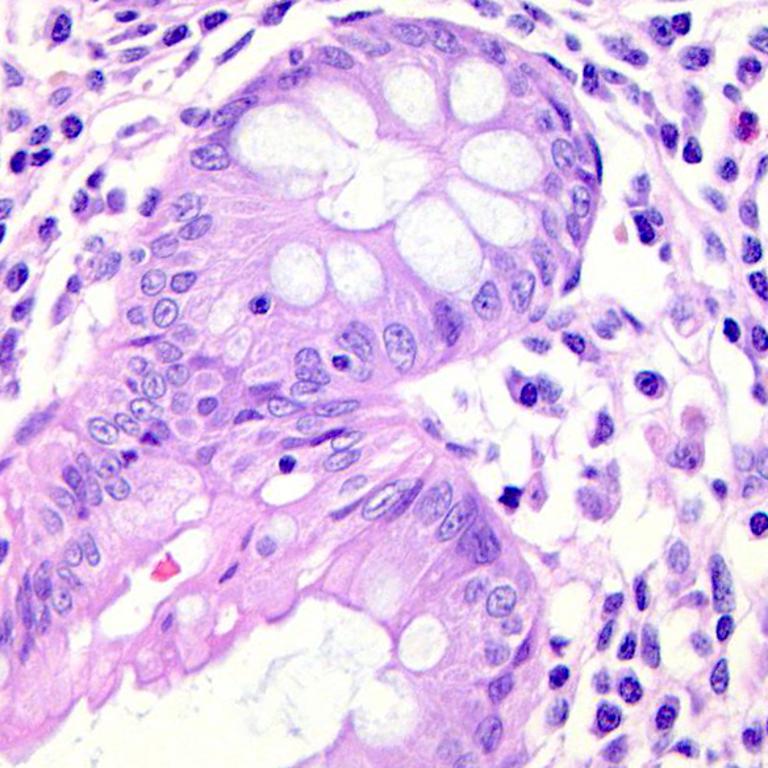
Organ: colon
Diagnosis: benign